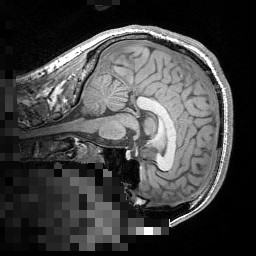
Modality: T1w
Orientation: sagittal
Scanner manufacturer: siemens
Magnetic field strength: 3 T
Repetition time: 1.5 s
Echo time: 0.00291 s